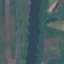
Land use / land cover class: River